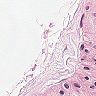
Metastatic tissue present: no